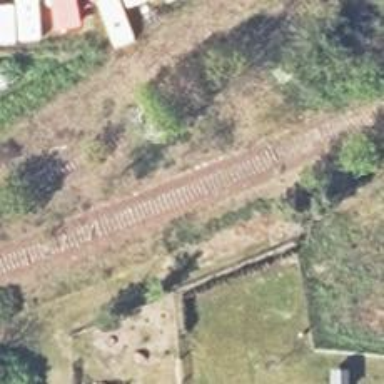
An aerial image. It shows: Abandoned railway line on embankment.